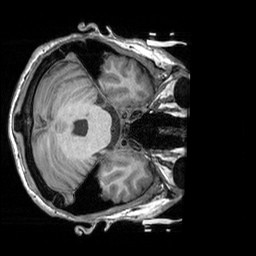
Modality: T1w
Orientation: axial
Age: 26
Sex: male
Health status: healthy
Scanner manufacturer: siemens
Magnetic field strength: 3 T
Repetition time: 2.3 s
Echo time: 0.00303 s